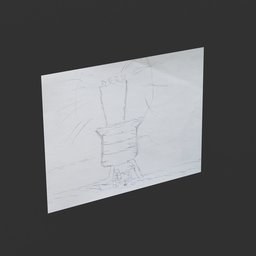
Label: decoration